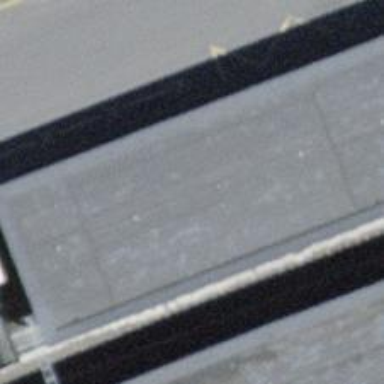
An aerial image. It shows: Road with steps.